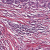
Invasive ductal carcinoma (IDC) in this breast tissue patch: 1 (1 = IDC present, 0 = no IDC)